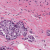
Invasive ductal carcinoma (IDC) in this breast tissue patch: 0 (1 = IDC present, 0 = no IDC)